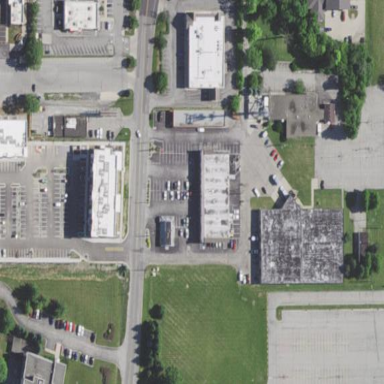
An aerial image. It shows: Retail area.